Question: I have an 'IntegerField' in my Django model as follows:
'''
class Item(models.Model):
related_room = models.ForeignKey(Room)
item_name = models.CharField(max_length=50)
item_price = models.IntegerField()
'''
the 'item_price' is an integer value. When I use Django admin to create a new 'Item' it gives me validation error for the 'item price' because it has the value '1500'

But when I change the value to '1500'(not its unicode version) it works properly. All of my tables character-set and my DB character-set are 'UTF-8'. Can anyone help me out?
Thanks.
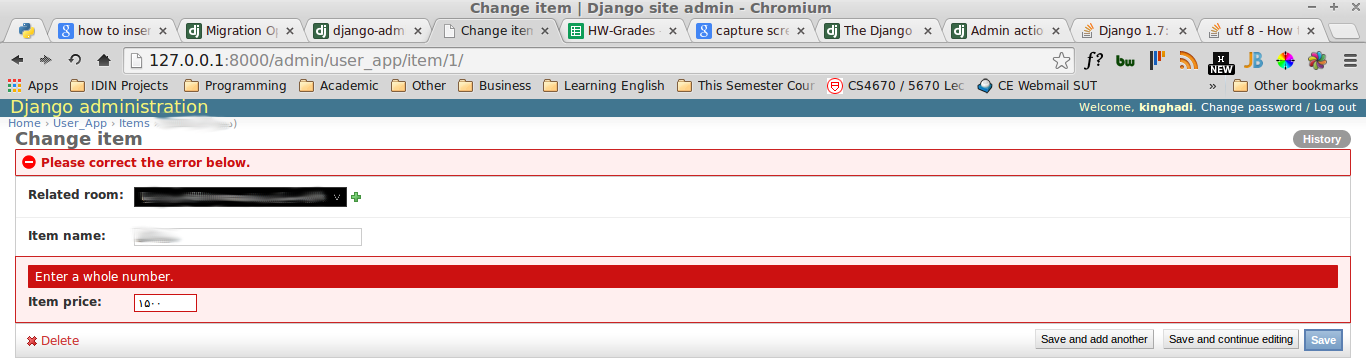
Answer: There is a bug in the file 'django/forms/fields.py' line 261. The line should be
'''
value = int(smart_text(value))
'''